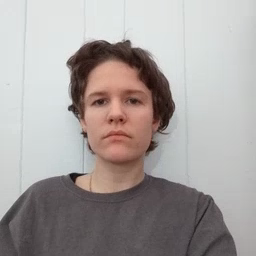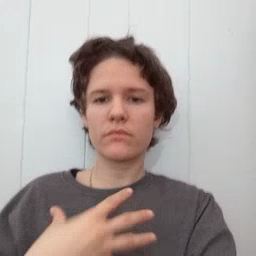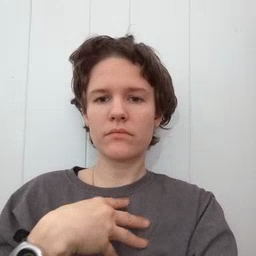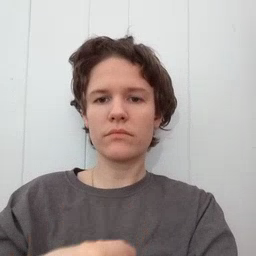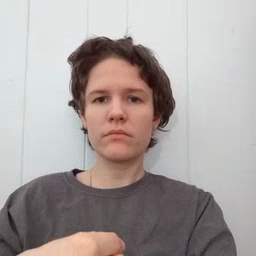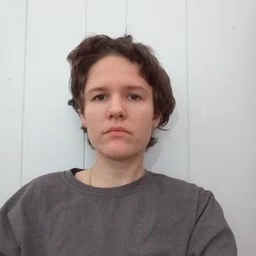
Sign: white